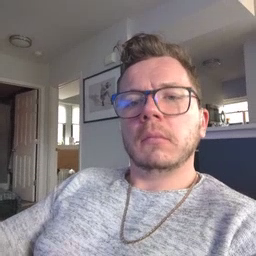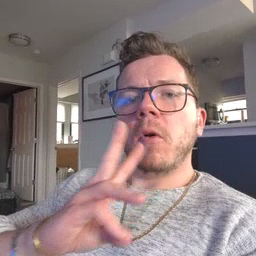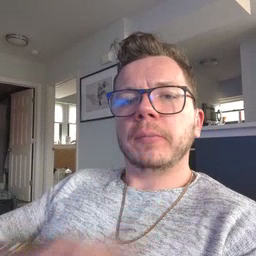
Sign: water